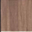
Piece: xx